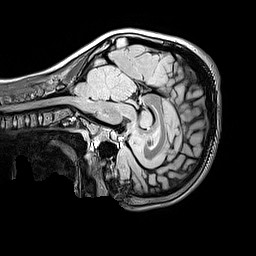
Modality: FLAIR
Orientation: sagittal
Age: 11
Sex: male
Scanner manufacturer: siemens
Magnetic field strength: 3 T
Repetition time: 5 s
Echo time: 0.388 s